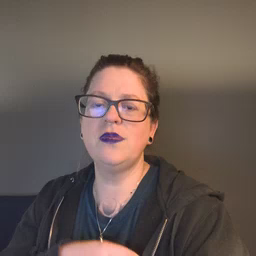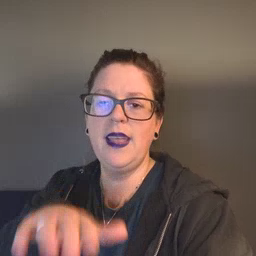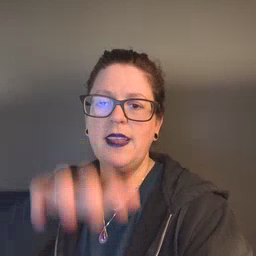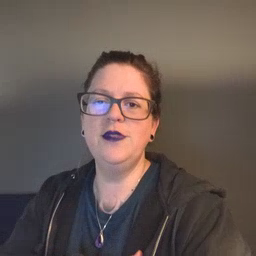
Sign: alligator